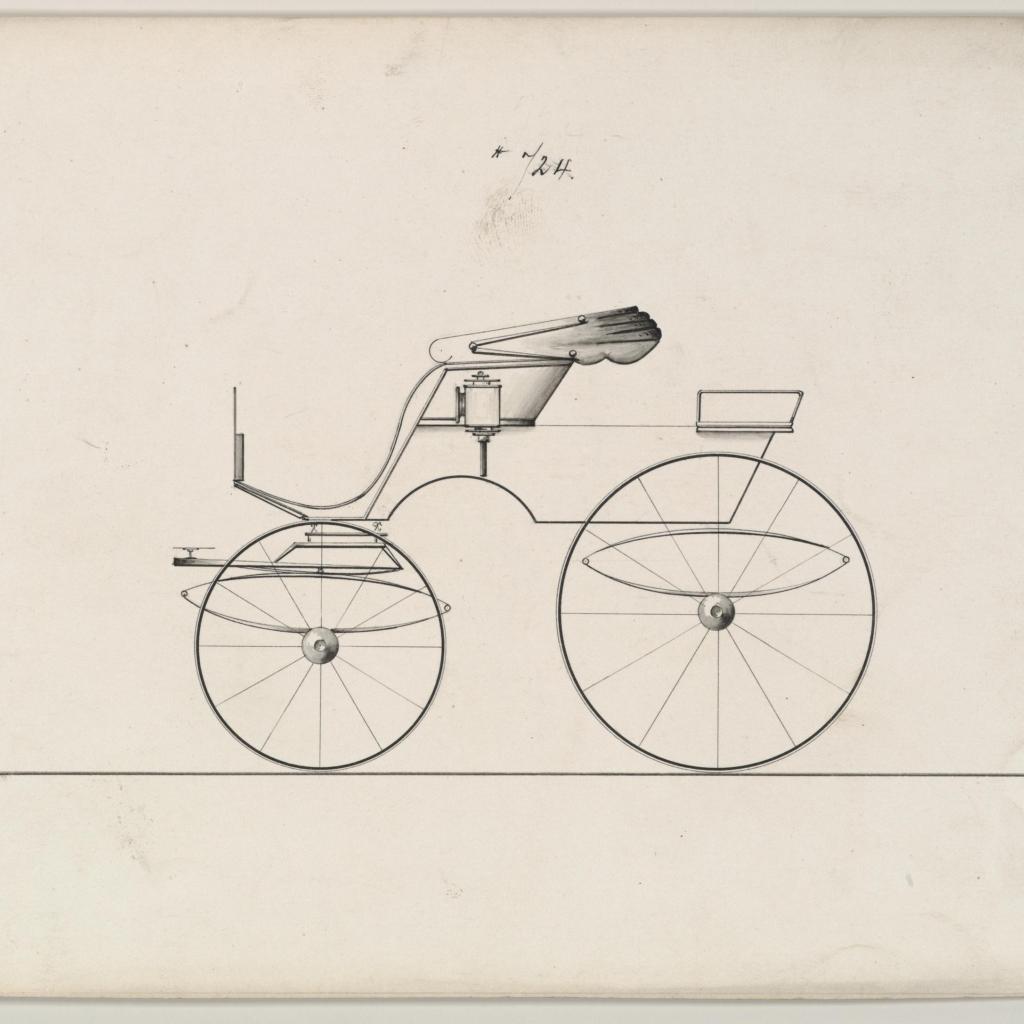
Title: Design for Stanhope Phaeton, no. 724
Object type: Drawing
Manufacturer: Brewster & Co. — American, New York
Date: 1850–74
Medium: Pen and black ink
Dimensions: sheet: 6 1/4 x 9 1/4 in. (15.9 x 23.5 cm)
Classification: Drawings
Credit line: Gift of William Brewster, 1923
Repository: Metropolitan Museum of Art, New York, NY